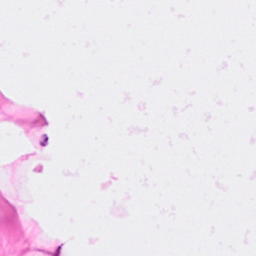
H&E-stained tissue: Breast